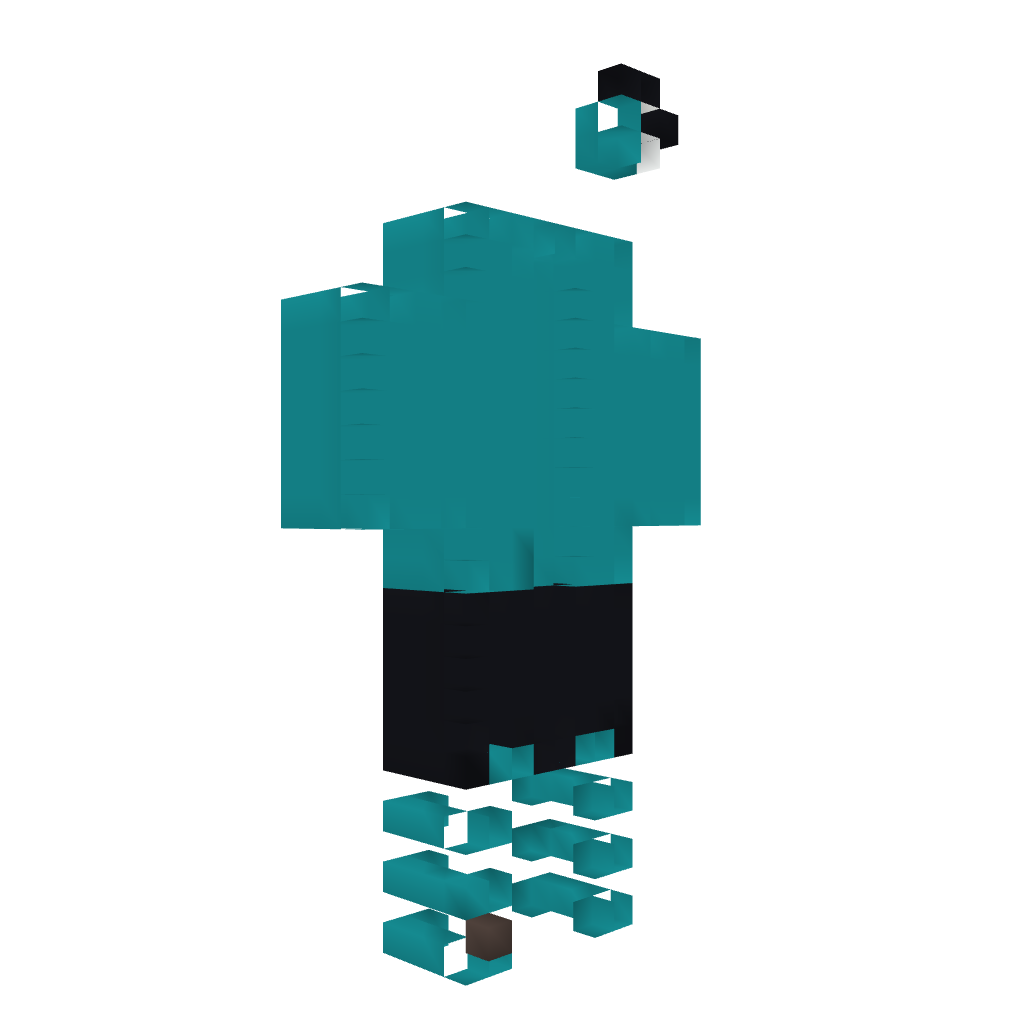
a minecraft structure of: Statue - Jessi